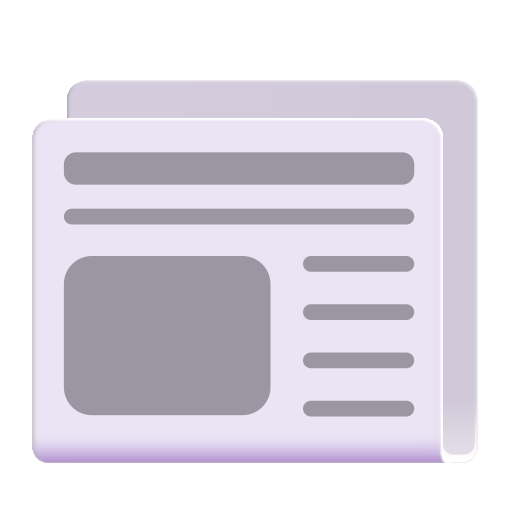
newspaper color